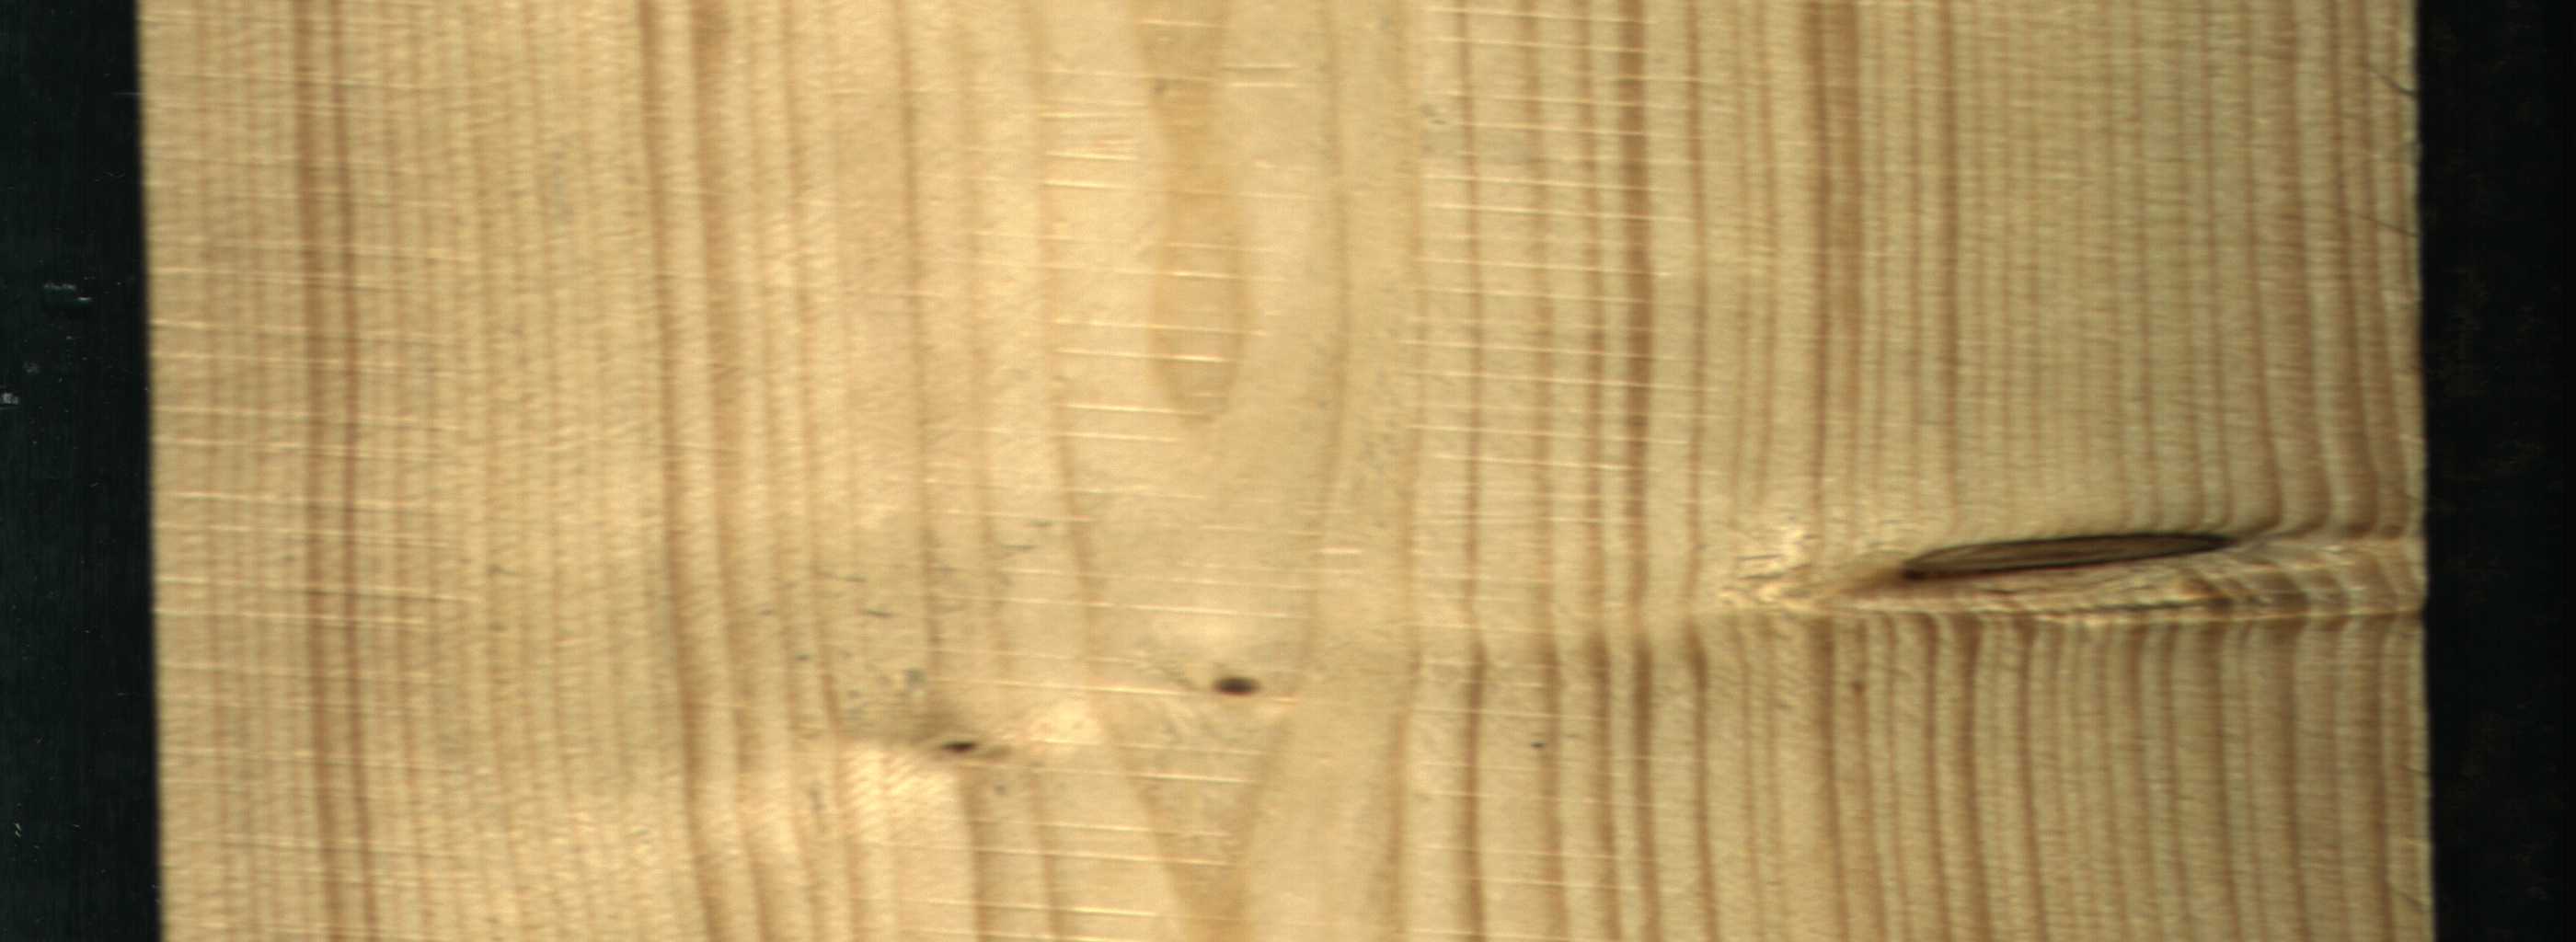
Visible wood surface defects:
Dead_Knot
Live_Knot
Live_Knot